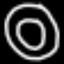
Label: donut